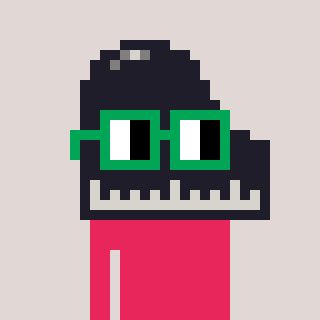
a pixel art character with square green glasses, a piano-shaped head and a redpinkish-colored body on a warm background